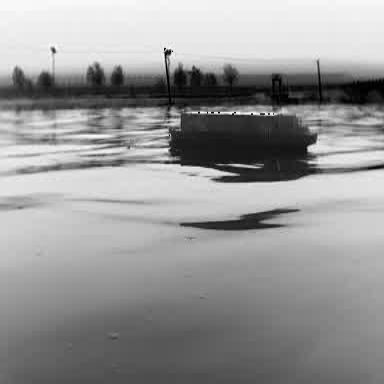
There is a fishing_boat in the infrared image.